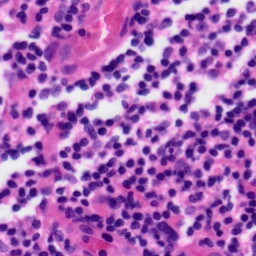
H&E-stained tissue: Tonsil